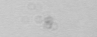
Label: camera_spot